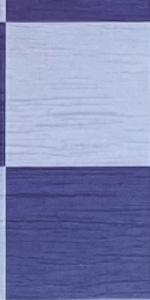
Label: Empty